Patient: sex F, age 34
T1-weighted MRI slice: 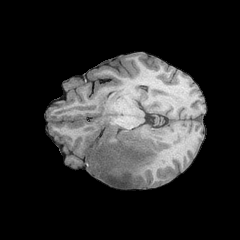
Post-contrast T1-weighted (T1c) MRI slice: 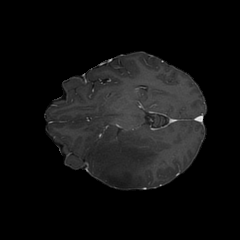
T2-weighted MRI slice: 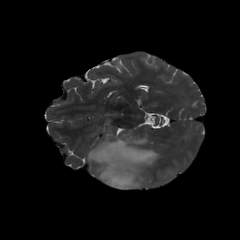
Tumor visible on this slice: yes
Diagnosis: Astrocytoma, IDH-mutant
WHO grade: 3